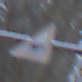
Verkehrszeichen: ViehtriebLinks
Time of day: MorningAfternoon
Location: Outdoor (Nature)
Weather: Overcast
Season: Winter
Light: Natural